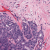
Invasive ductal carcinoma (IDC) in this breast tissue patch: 1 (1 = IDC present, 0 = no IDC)